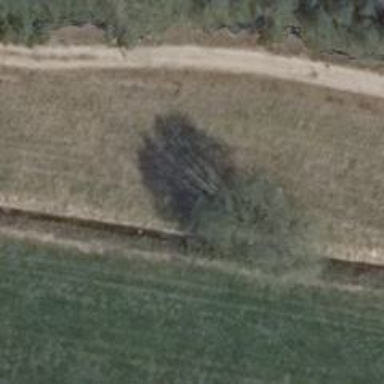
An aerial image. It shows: Single tag "natural: tree."